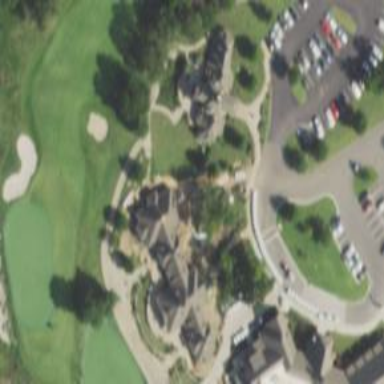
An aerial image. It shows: Path used for both walking and golf.